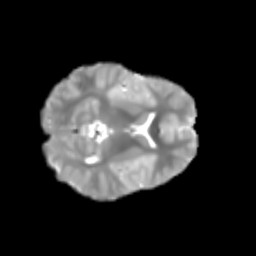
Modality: T2w
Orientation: axial
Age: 6
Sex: male
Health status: healthy